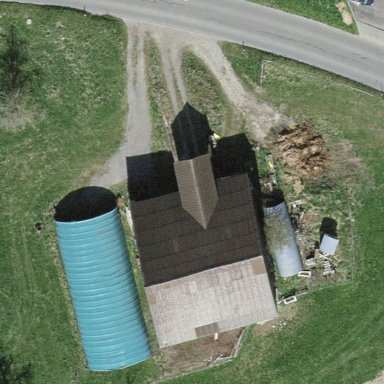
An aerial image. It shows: Farmyard area.